Question: I have enabled the built in zoom controls in my google maps application, however, it shows on my footer button panel:

I want the zoom controls to be one top of the footer button bar.
'''
public class MinuteMapActivity extends MapActivity {
/** Called when the activity is first created. */
@Override
public void onCreate(Bundle savedInstanceState) {
super.onCreate(savedInstanceState);
setContentView(R.layout.main);
// the methods on the map are initialised here - onCreate
zoomControls();
satelliteDisplay();
snapToMap();
}
// method for Zoomcontrols
private void zoomControls() {
LinearLayout zoomControls = (LinearLayout) findViewById(R.id.zoomControls);
MapView zoomLayout = (MapView) findViewById(R.id.MapView);
//zoomControls.addView(zoomLayout, new LinearLayout.LayoutParams(LayoutParams.WRAP_CONTENT, LayoutParams.WRAP_CONTENT));
zoomLayout.setBuiltInZoomControls(true);
}
'''
XML Layout:
'''
?xml version="1.0" encoding="utf-8"?>
<RelativeLayout xmlns:android="http://schemas.android.com/apk/res/android"
android:layout_width="fill_parent"
android:layout_height="fill_parent"
android:orientation="vertical" >
<com.google.android.maps.MapView
android:id="@+id/MapView"
android:layout_width="fill_parent"
android:layout_height="fill_parent"
android:enabled="true"
android:clickable="true"
android:apiKey="0zZsLcQS5Zeiqjbo1n8-nn2CqtxKIuTq2T6bskg"
/>
<!-- set zoom controls on map at the bottom -->
<LinearLayout
android:id="@+id/zoomControls"
android:layout_width="wrap_content"
android:layout_height="wrap_content"
android:layout_alignParentBottom="true"
android:layout_centerHorizontal="true"
/>
'''
If I enable
'''
//zoomControls.addView(zoomLayout, new LinearLayout.LayoutParams(LayoutParams.WRAP_CONTENT, LayoutParams.WRAP_CONTENT));
'''
it crashes.
Some assistance on how I can move the zoomcontrols above the bottom bar.
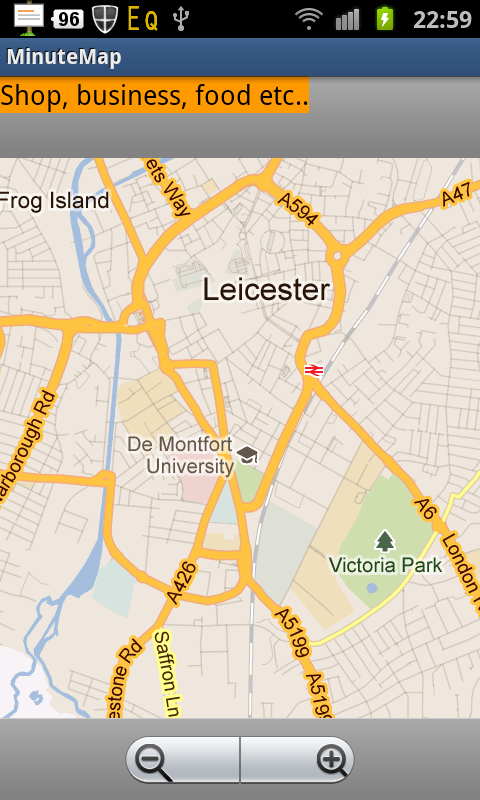
Answer: I think the reason it crashes is because you are trying to assign 'LinearLayout' parameters to a layout inside a 'RelativeLayout', so you would have to use 'RelativeLayout.LayoutParams' instead.
Also, I am a bit confused as to why you are using a 'LinearLayout' for your zoom controls instead of the pre-defined View called 'ZoomControls'. Perhaps it would save you a bit of time?
If you want to place the zoom controls above your bottom view use
'''
<ZoomControls
android:id="@+id/zoomControls"
android:layout_width="wrap_content"
android:layout_height="wrap_content"
android:layout_centerHorizontal="true"
android:layout_above="@+id/buttonbar" />
'''
assuming you call your ButtonBar view 'buttonbar'.